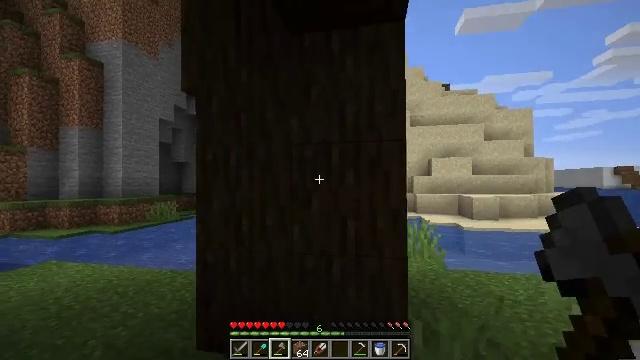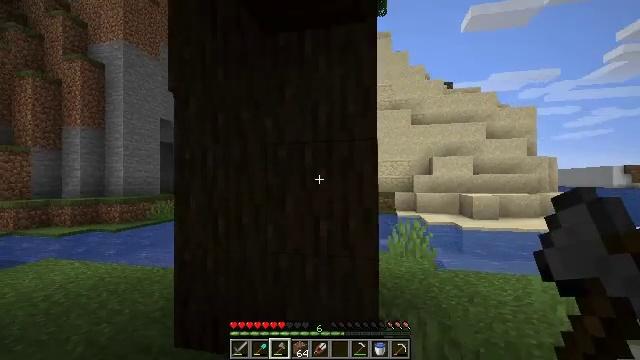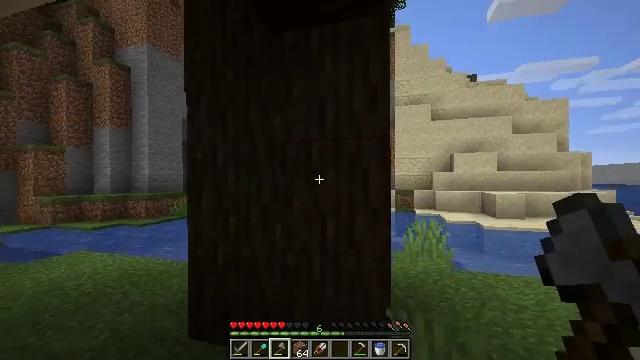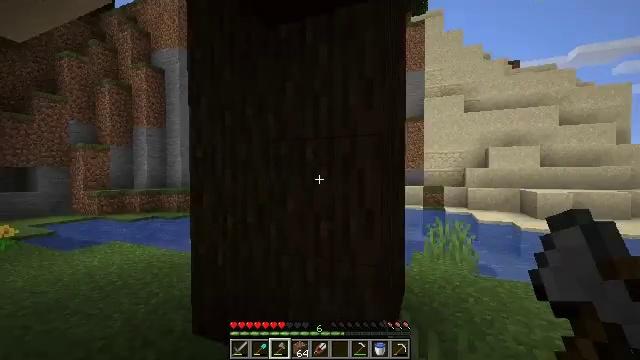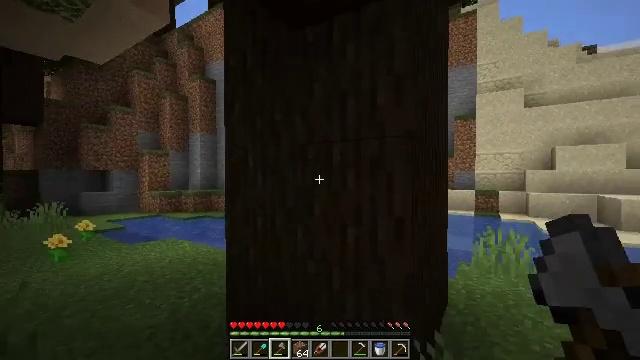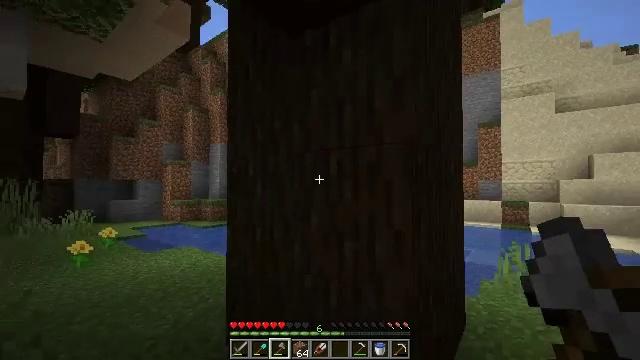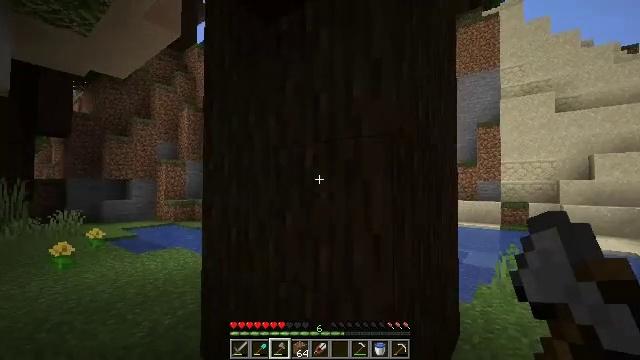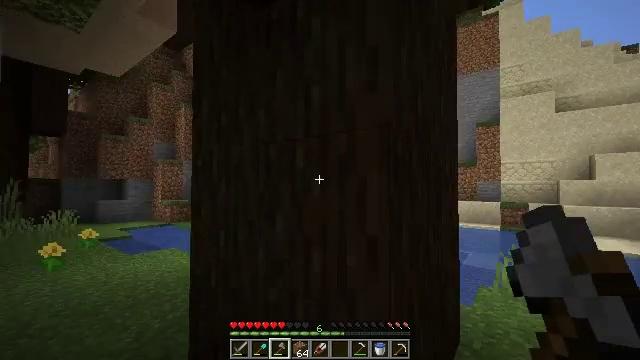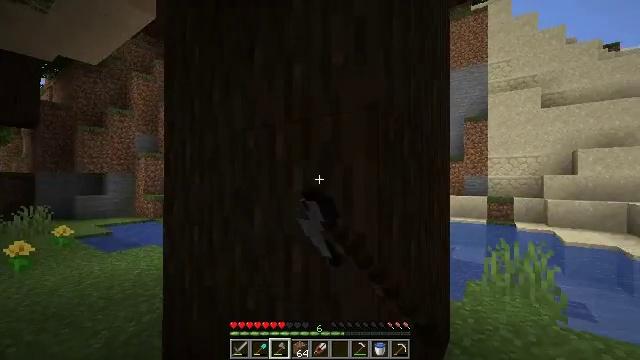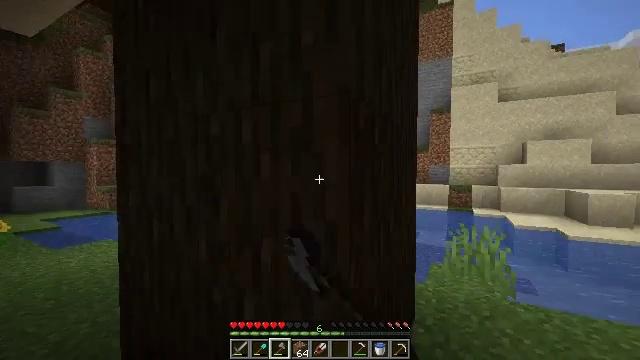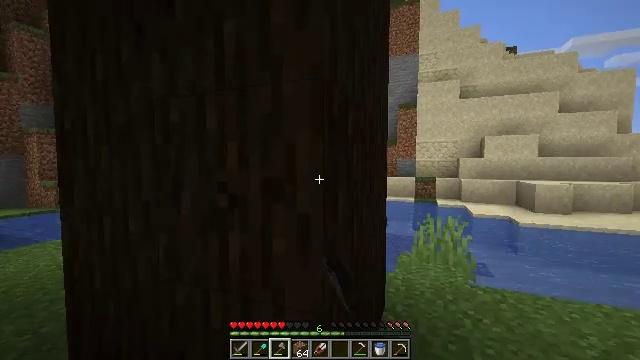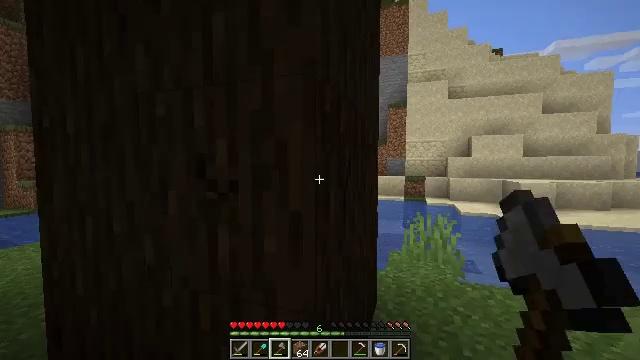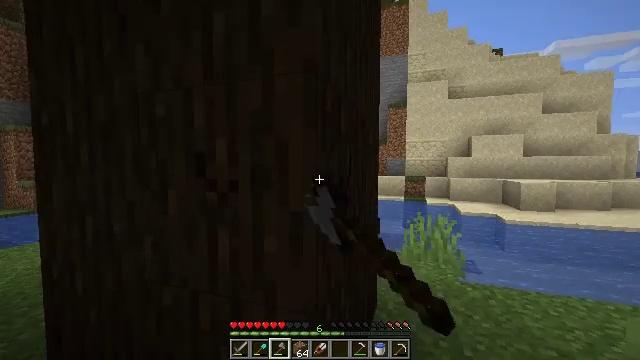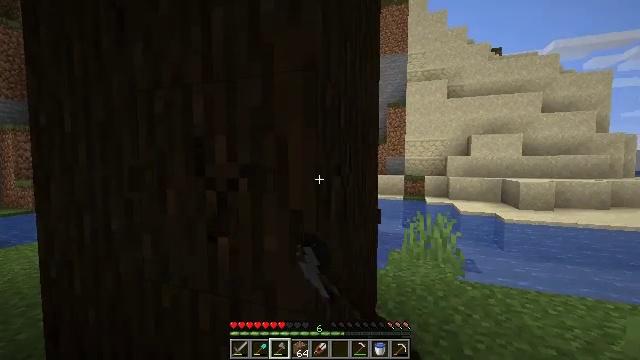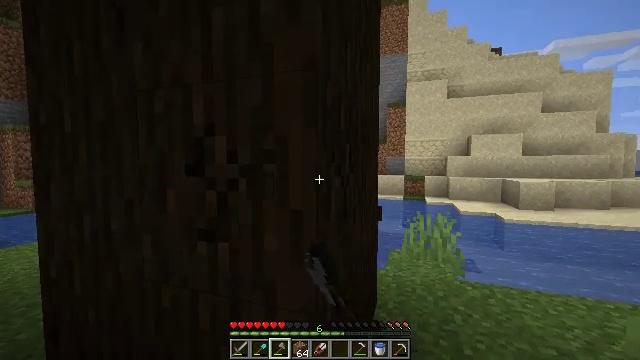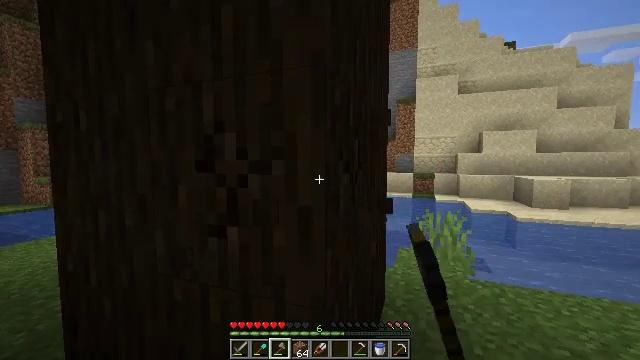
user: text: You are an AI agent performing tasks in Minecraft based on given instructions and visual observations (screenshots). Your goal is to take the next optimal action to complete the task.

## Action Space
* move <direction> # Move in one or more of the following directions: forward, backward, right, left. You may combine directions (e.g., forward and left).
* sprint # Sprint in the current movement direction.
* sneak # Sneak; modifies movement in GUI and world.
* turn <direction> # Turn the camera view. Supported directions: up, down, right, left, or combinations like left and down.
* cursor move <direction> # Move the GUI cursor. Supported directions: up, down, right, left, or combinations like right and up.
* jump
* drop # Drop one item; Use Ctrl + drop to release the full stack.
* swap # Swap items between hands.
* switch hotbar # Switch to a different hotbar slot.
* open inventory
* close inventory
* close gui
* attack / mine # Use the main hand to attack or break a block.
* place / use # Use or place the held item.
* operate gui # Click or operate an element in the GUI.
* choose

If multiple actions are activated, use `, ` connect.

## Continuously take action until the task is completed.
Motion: motion action
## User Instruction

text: Collect dark oak log for building.
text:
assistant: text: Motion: move right, turn left
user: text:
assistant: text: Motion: move forward and move right, turn left
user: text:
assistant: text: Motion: move forward and move right, turn left
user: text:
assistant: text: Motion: move forward and move right, turn left
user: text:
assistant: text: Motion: move forward and move right, turn left and up
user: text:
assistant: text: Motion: move forward
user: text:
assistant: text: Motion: move forward, attack / mine
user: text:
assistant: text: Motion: turn right and down, attack / mine
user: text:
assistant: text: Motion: turn right and down, attack / mine
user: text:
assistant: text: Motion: turn right and down, attack / mine
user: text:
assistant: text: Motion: turn right, attack / mine
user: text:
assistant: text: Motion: attack / mine
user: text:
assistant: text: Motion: attack / mine
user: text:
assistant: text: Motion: attack / mine
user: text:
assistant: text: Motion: turn left, attack / mine
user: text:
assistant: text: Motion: turn left, attack / mine
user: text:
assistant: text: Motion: attack / mine
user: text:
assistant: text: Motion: attack / mine
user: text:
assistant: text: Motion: attack / mine
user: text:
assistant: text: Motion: attack / mine
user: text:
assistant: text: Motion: attack / mine
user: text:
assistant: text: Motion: attack / mine
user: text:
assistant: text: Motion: attack / mine
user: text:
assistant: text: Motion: attack / mine
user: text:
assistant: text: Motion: attack / mine
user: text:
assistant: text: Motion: turn up, attack / mine
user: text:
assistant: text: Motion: turn up, attack / mine
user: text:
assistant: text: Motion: turn up, attack / mine
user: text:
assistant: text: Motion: turn up, attack / mine
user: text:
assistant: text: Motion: move forward, turn left and up, attack / mine